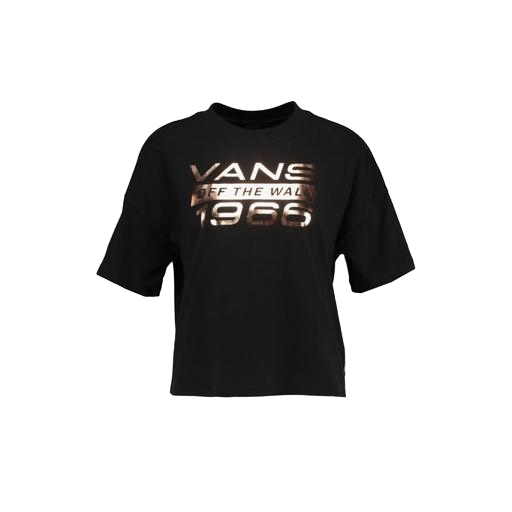
crop tee, black cropped t-shirt, black women's boxy tee, white background